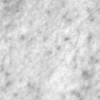
Label: no_change